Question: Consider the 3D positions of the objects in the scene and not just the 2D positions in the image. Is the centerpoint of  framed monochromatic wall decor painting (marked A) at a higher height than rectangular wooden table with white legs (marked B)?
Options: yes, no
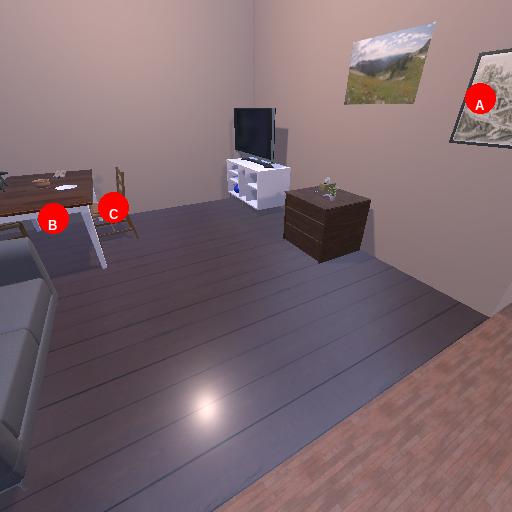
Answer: yes